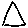
Label: triangle